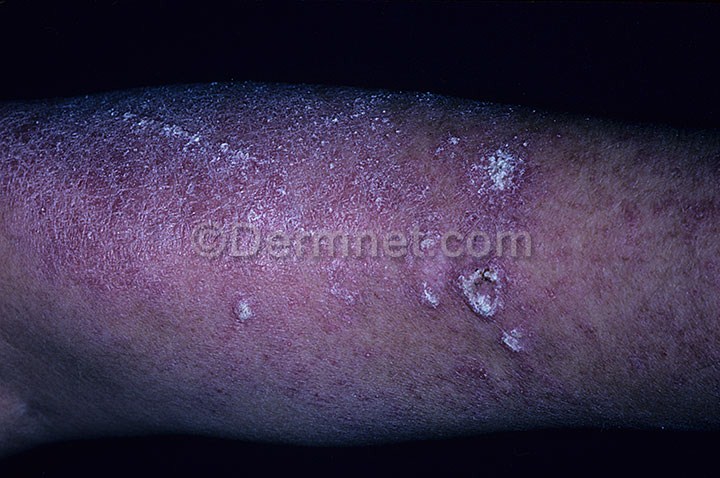
Disease: Lupus and other Connective Tissue diseases